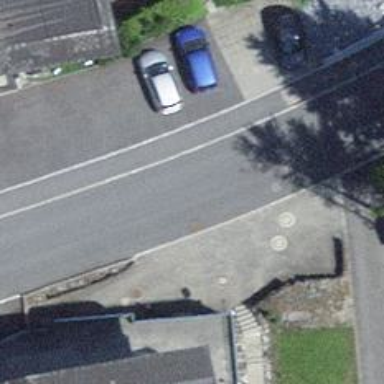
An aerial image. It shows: Residential road.